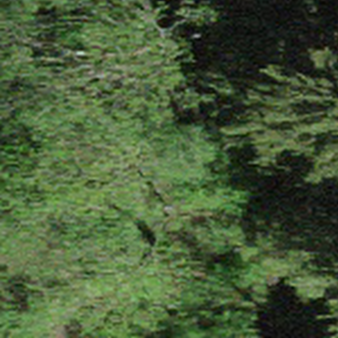
Label: other